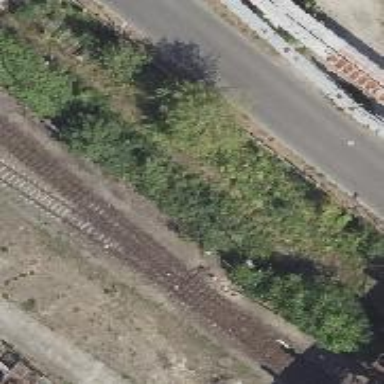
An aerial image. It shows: Unused railway yard.